Question: I'm trying to read an existing file in a Maven project, but it shows 'FileNotFoundException'. I believe I got the path of the file correctly, and I'm stuck don't know where to go next.
Here is what I have:
-
'''
<?xml version="1.0" encoding="UTF-8"?>
<project xmlns="http://maven.apache.org/POM/4.0.0" xmlns:xsi="http://www.w3.org/2001/XMLSchema-instance"
xsi:schemaLocation="http://maven.apache.org/POM/4.0.0 http://maven.apache.org/xsd/maven-4.0.0.xsd">
<modelVersion>4.0.0</modelVersion>
<groupId>com.company</groupId>
<artifactId>weather</artifactId>
<version>1.0</version>
<name>weather</name>
<url>http://www.example.com</url>
<properties>
<project.build.sourceEncoding>UTF-8</project.build.sourceEncoding>
<maven.compiler.release>15</maven.compiler.release>
</properties>
<dependencies>
<dependency>
<groupId>junit</groupId>
<artifactId>junit</artifactId>
<version>4.11</version>
<scope>test</scope>
</dependency>
</dependencies>
<build>
<pluginManagement>
<plugins>
<plugin>
<artifactId>maven-clean-plugin</artifactId>
<version>3.1.0</version>
</plugin>
<plugin>
<artifactId>maven-resources-plugin</artifactId>
<version>3.0.2</version>
</plugin>
<plugin>
<artifactId>maven-compiler-plugin</artifactId>
<version>3.8.0</version>
</plugin>
<plugin>
<artifactId>maven-surefire-plugin</artifactId>
<version>2.22.1</version>
</plugin>
<plugin>
<artifactId>maven-jar-plugin</artifactId>
<version>3.0.2</version>
</plugin>
<plugin>
<artifactId>maven-install-plugin</artifactId>
<version>2.5.2</version>
</plugin>
<plugin>
<artifactId>maven-deploy-plugin</artifactId>
<version>2.8.2</version>
</plugin>
<plugin>
<artifactId>maven-site-plugin</artifactId>
<version>3.7.1</version>
</plugin>
<plugin>
<artifactId>maven-project-info-reports-plugin</artifactId>
<version>3.0.0</version>
</plugin>
</plugins>
</pluginManagement>
</build>
</project>
'''
My Maven Directory Tree:

-
'''
String fileName = "/weatherstack.json";
String path = getClass().getResource(fileName).getPath();
System.out.println(path);
'''
Output: /Users/.../.../weather/target/classes/weatherstack.json
-
'Reader reader = new FileReader(path);'
Error: Unhandled exception type FileNotFoundException
Any help is appreciated!
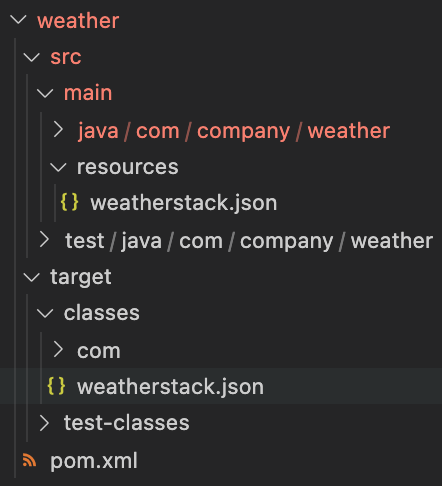
Answer: <URL> means that you have to:
- 'try...catch'-
Such it is no longer "Unhandled".